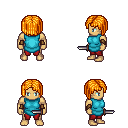
a pixel art fantasy rpg character, male body template, human, tanned skin, teal tunic, red pants, light blonde pageboy hairstyle, leather bracers, dagger, four views (front, back, left, right), 2x2 character sprite sheet, small pixel art, hard edges, no anti-aliasing